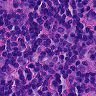
Metastatic tissue present: no